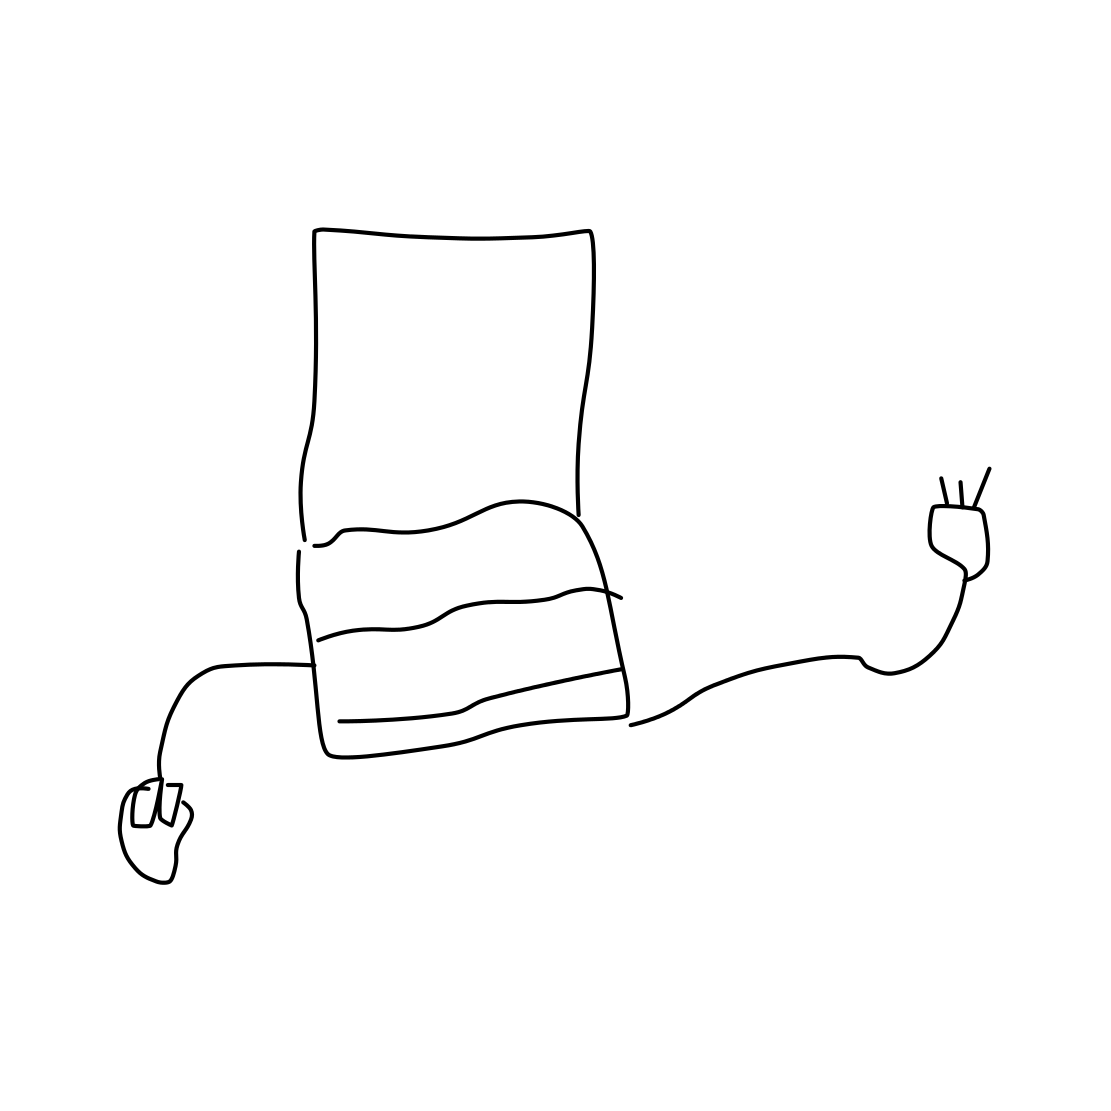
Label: laptop